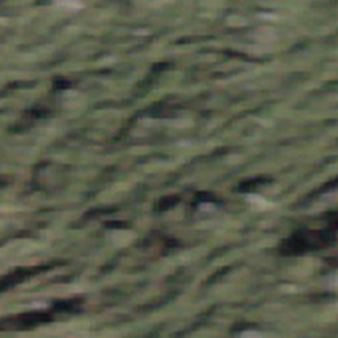
Label: other